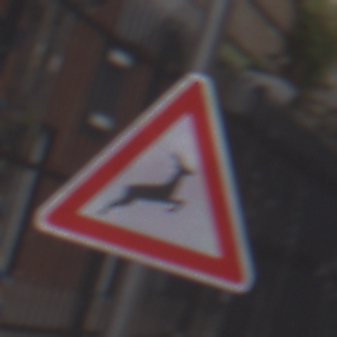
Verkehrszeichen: WildwechselLinks
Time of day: MorningAfternoon
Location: Outdoor (Urban)
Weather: Overcast
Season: NotSpecified
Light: Natural